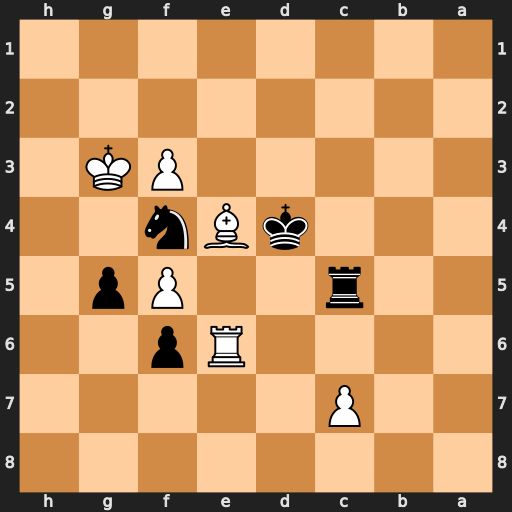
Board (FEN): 8/2P5/4Rp2/2r2Pp1/3kBn2/5PK1/8/8
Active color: b
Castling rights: -
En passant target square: -
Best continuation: Nxe6 fxe6 Rxc7 Kg4 Ke5